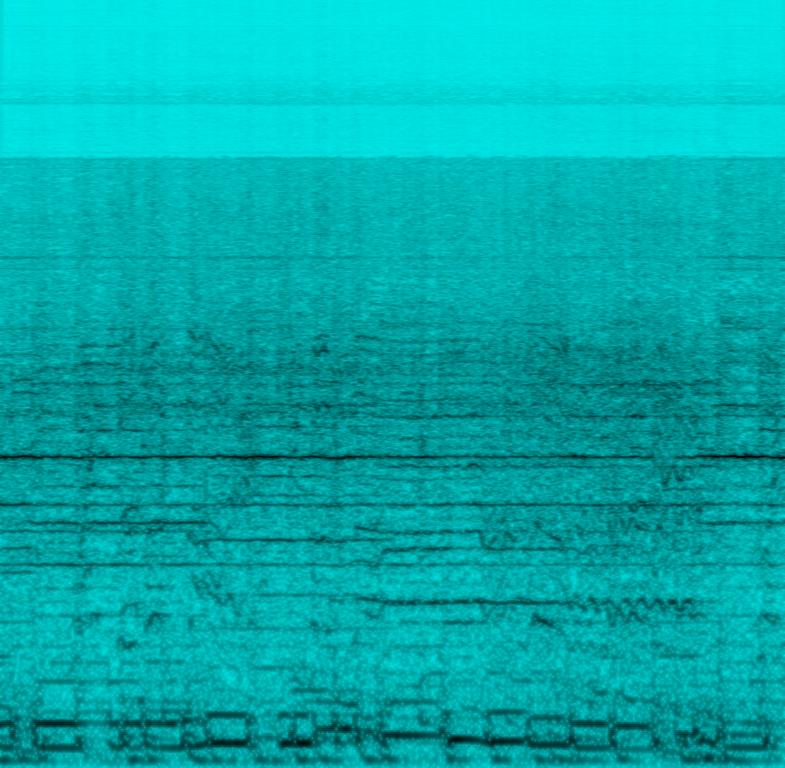
This is an energetic and positive old school rock song. The recording is of a live performance. The singing is muffled and the instruments sound mashed together in a way that diminishes their quality. You can just barely make out an intricate electric bass bassline, an organ that's high pitched, and some enthusiastic backing vocals.